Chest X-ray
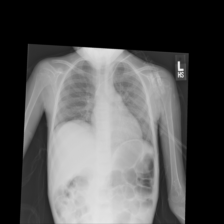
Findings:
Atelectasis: negative
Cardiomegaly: negative
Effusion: negative
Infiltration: negative
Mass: negative
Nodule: negative
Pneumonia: negative
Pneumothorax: negative
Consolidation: negative
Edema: negative
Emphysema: negative
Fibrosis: negative
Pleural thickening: negative
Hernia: negative